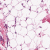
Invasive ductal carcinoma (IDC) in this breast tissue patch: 0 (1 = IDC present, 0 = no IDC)